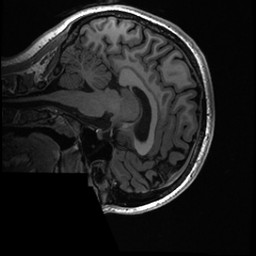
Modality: T1w
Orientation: sagittal